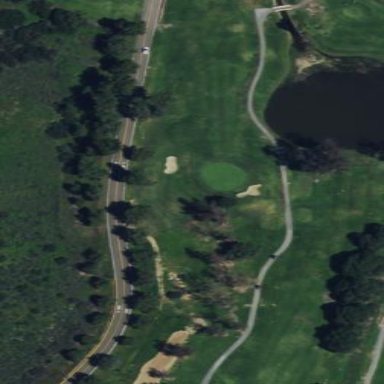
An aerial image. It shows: Grassy area designated as golf fairway.